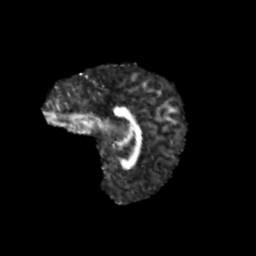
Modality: FA
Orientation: sagittal
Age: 11
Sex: female
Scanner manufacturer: siemens
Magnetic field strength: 3 T
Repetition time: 3.8 s
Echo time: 0.07 s